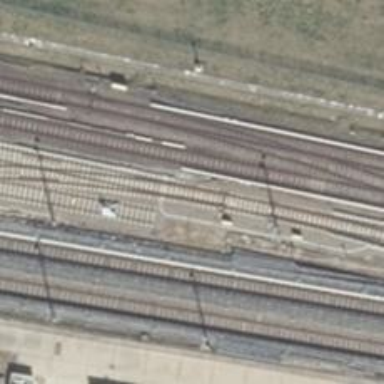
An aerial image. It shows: Railway switch with the turnout on the left side.